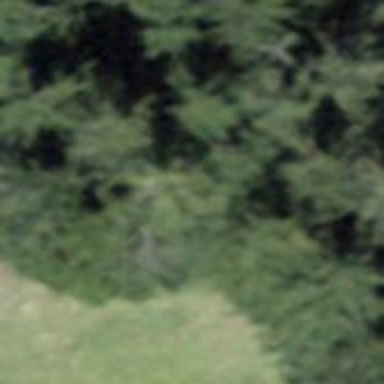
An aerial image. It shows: Forest area.